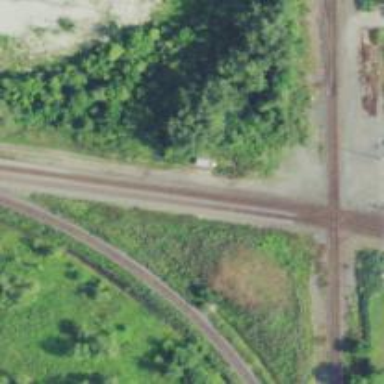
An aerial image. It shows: Junction on the railway.